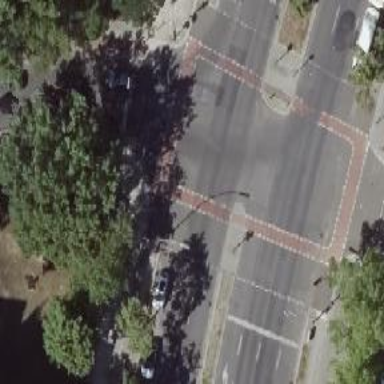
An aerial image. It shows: Road crossing with traffic signals.